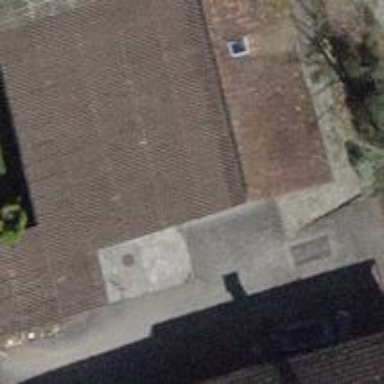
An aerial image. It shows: Shed.